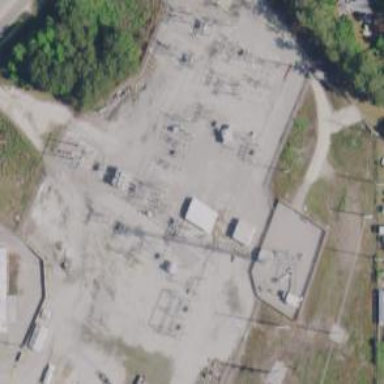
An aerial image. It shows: Power substation surrounded by fence.